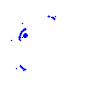
Particle: electron